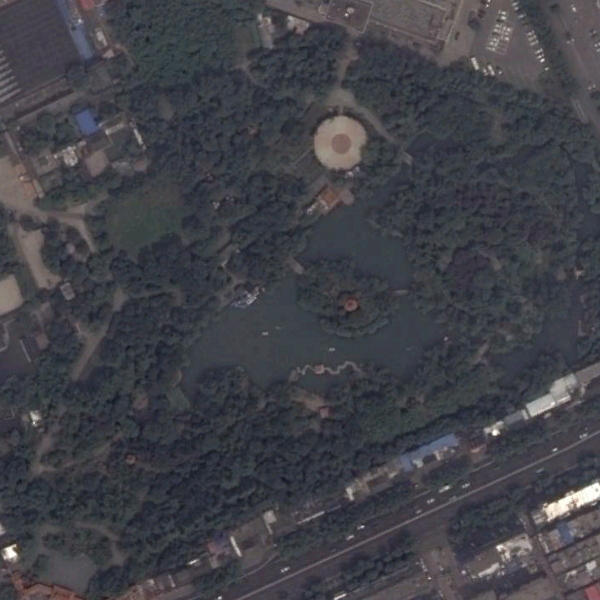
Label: Park